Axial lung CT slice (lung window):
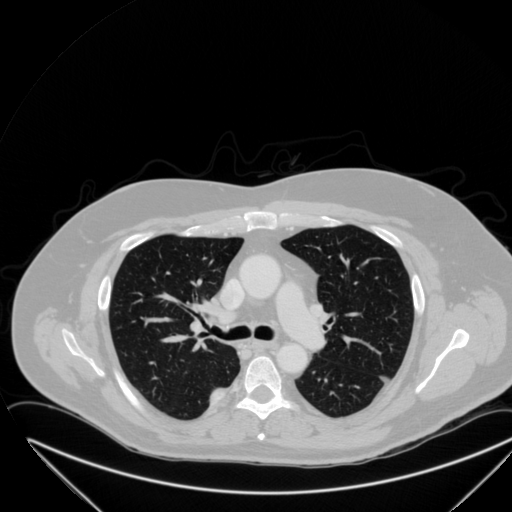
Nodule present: yes
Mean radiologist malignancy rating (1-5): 4